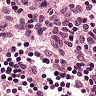
Metastatic tissue present: no